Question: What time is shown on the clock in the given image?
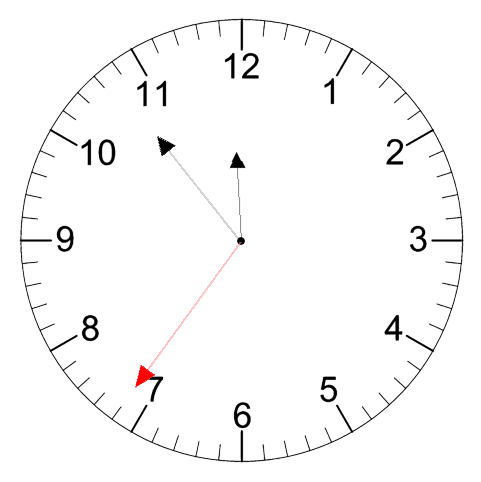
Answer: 11:53:36